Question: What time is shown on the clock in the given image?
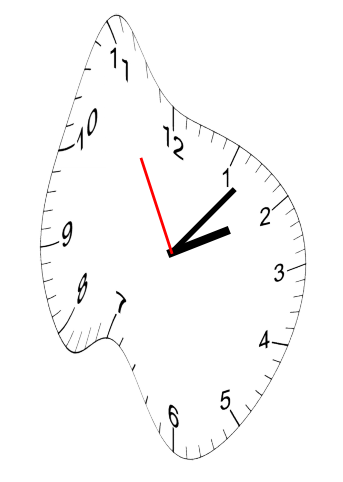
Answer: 02:06:55